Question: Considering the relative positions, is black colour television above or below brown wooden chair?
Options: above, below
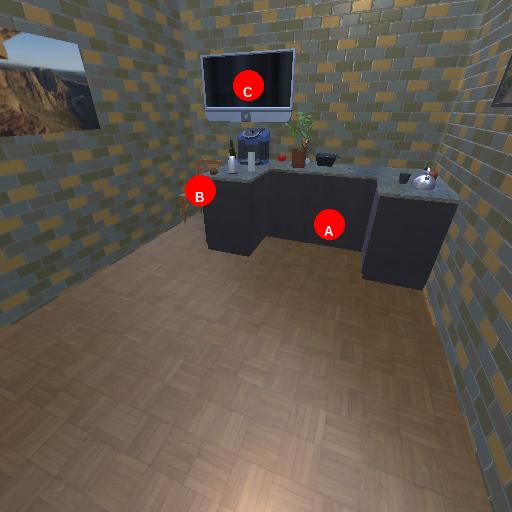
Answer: above